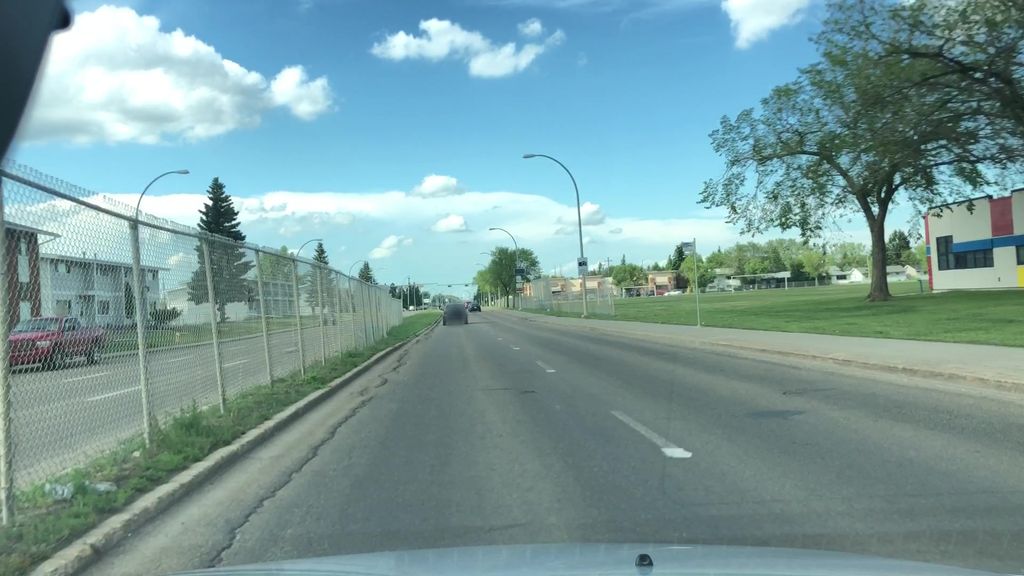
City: edmonton